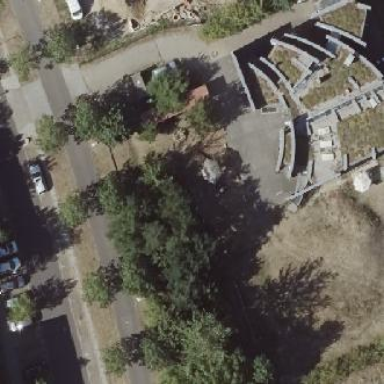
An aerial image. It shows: Community center.